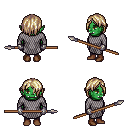
a pixel art fantasy rpg character, female body template, orc, green skin, chain mail, metal pants, white blonde bangs hairstyle, metal gloves, brown shoes, spear, four views (front, back, left, right), 2x2 character sprite sheet, small pixel art, hard edges, no anti-aliasing